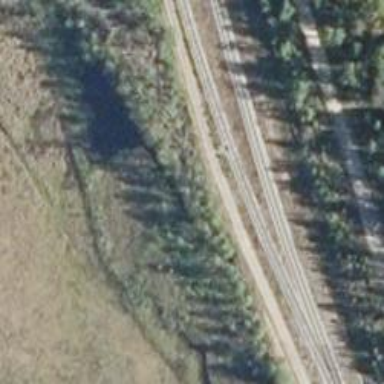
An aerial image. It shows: Wedge is used for the railway derail.